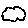
Label: cloud